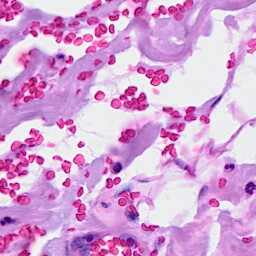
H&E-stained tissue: Breast